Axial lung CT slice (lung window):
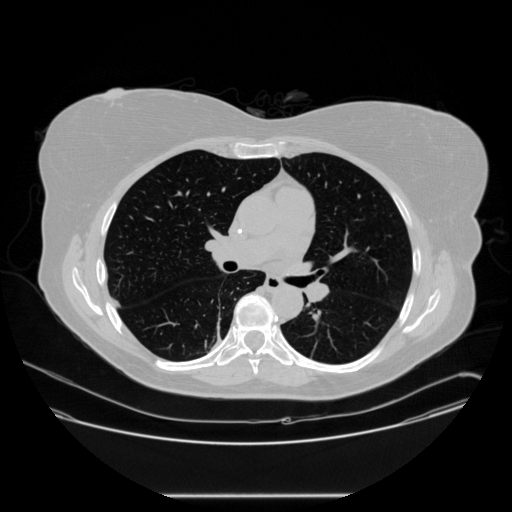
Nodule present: no